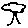
Label: tree